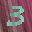
Label: 3